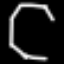
Label: octagon